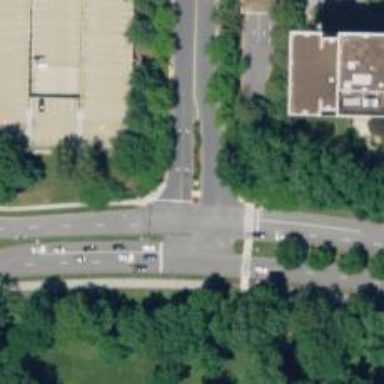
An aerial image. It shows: Unmarked crossing on footway.